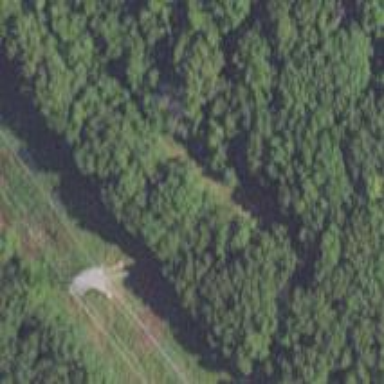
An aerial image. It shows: Evergreen woodland with needle-leaved trees.